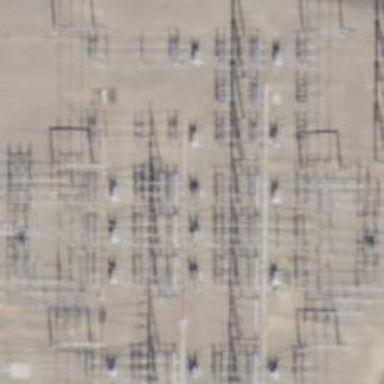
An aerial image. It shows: Switch for power supply.